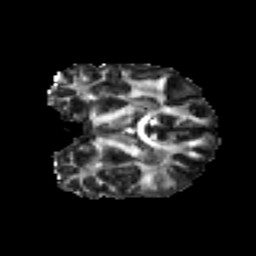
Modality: FA
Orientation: coronal
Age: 28
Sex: female
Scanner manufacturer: ge
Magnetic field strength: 3 T
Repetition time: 7.8 s
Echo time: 0.0606 s